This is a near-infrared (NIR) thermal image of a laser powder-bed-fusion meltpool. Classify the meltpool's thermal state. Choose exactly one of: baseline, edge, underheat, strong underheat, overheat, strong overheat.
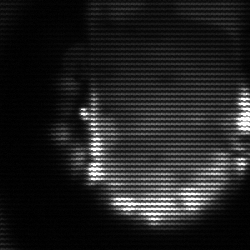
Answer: baseline